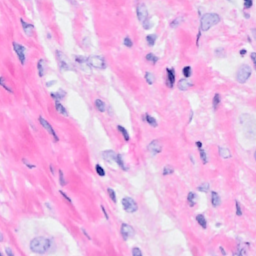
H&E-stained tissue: Breast